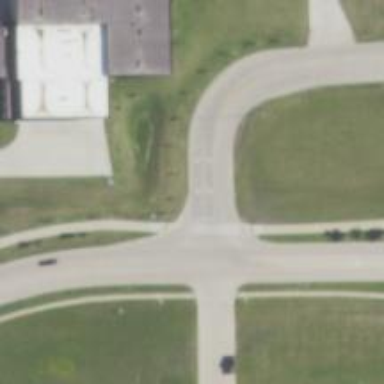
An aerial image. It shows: Marked crossing on cycleway road.